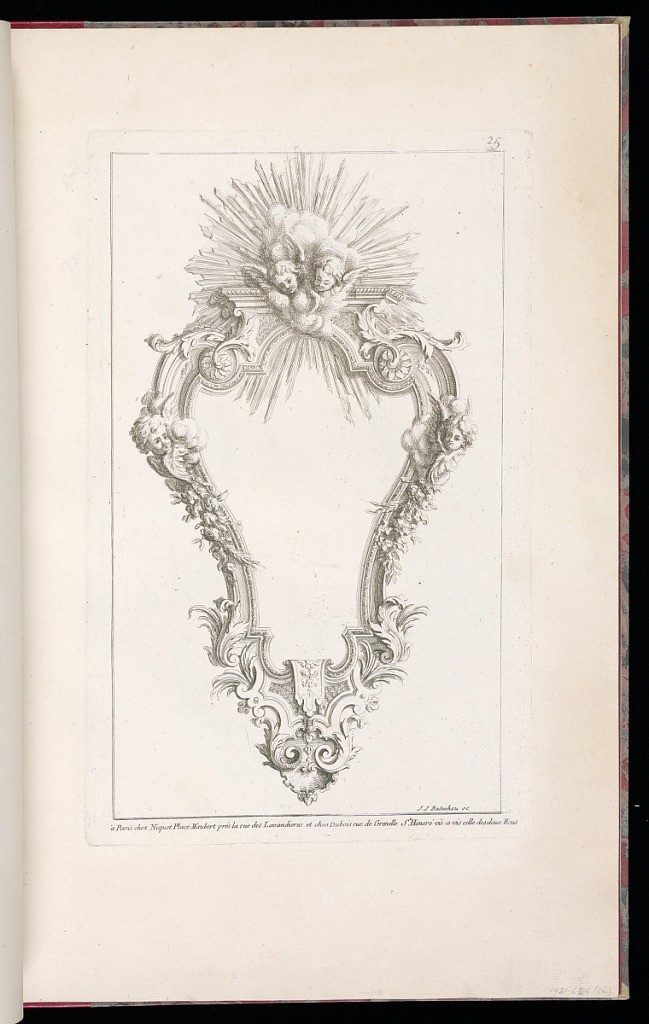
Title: Design for a Frame
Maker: Thomas Lainé, French, 1682 – 1739
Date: late 18th century
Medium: Etching on laid paper
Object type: Print
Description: A printed sheet from a series of thirty designs for moldings, carved frames, doors, chimneys, and liturgical objects. A design for a fame decorated with ornament sculpted in relief, with two winged putti-heads in clouds, with sun rays on the top of the frame, with another two putti in clouds on the sides. The frame is pear-shaped, with carved molding, flowers, acanthus leaves, c-scrolls, fretwork, shell and margent ornament with a trompe l'oeil textile motif with a tassel hanging over the lower edge of the frame. The plate is signed and numbered.